Question: I have try a complete firefox in windows form application. I add some add tab page but can't a close by click. I have no idea to paste a cross button on the tab page.My coding part is :-
'''
private void tabControl1_SelectedIndexChanged(object sender, EventArgs e)
{
if (tabControl1.SelectedTab.Text == "+")
{
AddNewTab();
}
foreach (Control item in tabControl1.SelectedTab.Controls)
{
if (item.GetType() == typeof(WebBrowser))
{
WebBrowser wb = (WebBrowser)item;
toolStripButton1.Enabled = wb.CanGoBack;
toolStripButton2.Enabled = wb.CanGoForward;
}
}
this.wb.DocumentTitleChanged += Browser_DocumentTitleChanged;
this.wb.DocumentCompleted += new WebBrowserDocumentCompletedEventHandler(wb_DocumentCompleted);
}
'''

my closed function--
'''
private void tabPage1_Click(object sender, EventArgs e)
{
if (tabControl1.SelectedTab != null)
{
tabControl1.SelectedTab.Dispose();
}
}
'''
this function is closed the tab page by double click , I want to closed the tab page with the help of button same as FireFox working
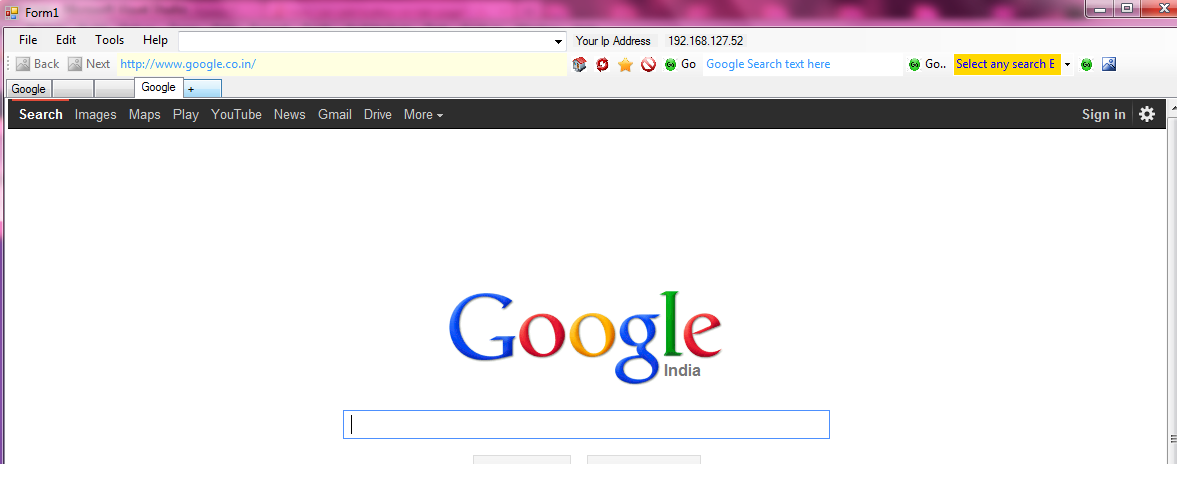
Answer: What you want to do is outside the scope of the <URL>.
To do this, you would need to create a <URL>.
In your custom control, you could add a small <URL> controls.
Code the <URL> to call your closing technique.
Code the <URL>s in your form with your HTML pages.
Like Brian was kind enough to point out below, here is an excellent tutorial on how to do this on CodeProject:
<URL>